Question: I have written a script for converting SVG to PNG which is working pretty well, until there is content in the SVG that is "off the page".
eg:

The black line will be converted fine, but the green box is completely ignored. Some SVG files have the content completely off the page and renders an empty PNG file.
My current command:
'''
convert -background none "$file" -trim -geometry $size "$target"
'''
I have 2k + SVG files I am converting with at least around 500 or more with this issue so manually moving the image onto the page is not an option really.
Here is a link to an <URL>. The actual drawing is in line with the bottom of the page to the left hand side.
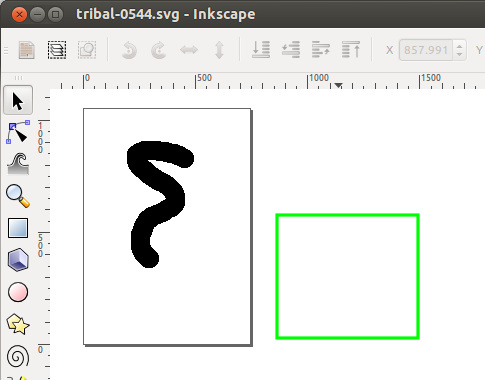
Answer: So I finally got this working. Could not seem to do it with ImageMagick directly so ended up manipulating the actual SVG data.
First thing is to find the bounds of the object. Using PHP and simpleXml I converted the SVG data to an array for easy manipulation / traversing.
It seems like all the coordinates are in the form of x y so this breaks the coordinates up into numbers and switches between x / y recording if its higher/lower than the previous values.
'''
/** $line is a <g> object */
protected function _position($line, &$position) {
if(empty($line['@d'])) {
if(is_array($line)) {
foreach($line as $l) {
self::_position($l, $position);
}
return;
}
}
if(empty($position)) {
$position = array(
'min' => array(
'x' => null,
'y' => null
),
'max' => array(
'x' => null,
'y' => null
)
);
}
foreach(array_filter(preg_split('/([a-z])/i', $line['@d'])) as $cord) {
$coordinate = 'x';
foreach(explode(' ', $cord) as $value) {
if(empty($value)) {
continue;
}
if($position['min'][$coordinate] == null || $position['min'][$coordinate] > $value - 1) {
$position['min'][$coordinate] = $value;
}
if($position['max'][$coordinate] == null || $position['max'][$coordinate] < $value + 1) {
$position['max'][$coordinate] = $value;
}
$coordinate = ($coordinate != 'x') ? 'x' : 'y';
}
}
}
'''
Once you got the min/max bounds I found a property 'transform' with 'translate' which moves an object by the x,y specified. So just take '0 - $min' and it will be moved to '0' as it could be '0 - -10' or '0 - 10'
All my files have with no attributes so I just done a simple replace of '<g>' with '<g transform="translate($widthOffset, $heightOffset)">'
Also set the viewbox size:
'''
$xml['svg']['@viewbox'] = sprintf('%s %s %s %s',
$position['min']['x'],
$position['min']['y'],
($position['max']['x'] - $position['min']['x']),
($position['max']['y'] - $position['min']['y'])
);
'''
Last thing to do is just convert the array back to XML and save the new data back into the file.